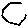
Label: hexagon